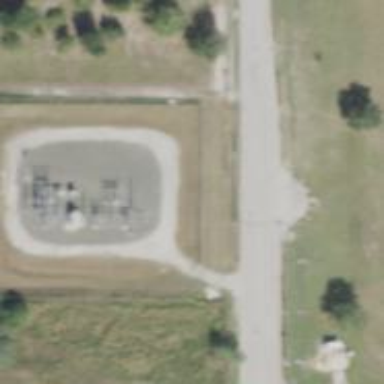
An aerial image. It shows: Outdoor distribution substation.